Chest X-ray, PA view. Patient: 42 years old, sex F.
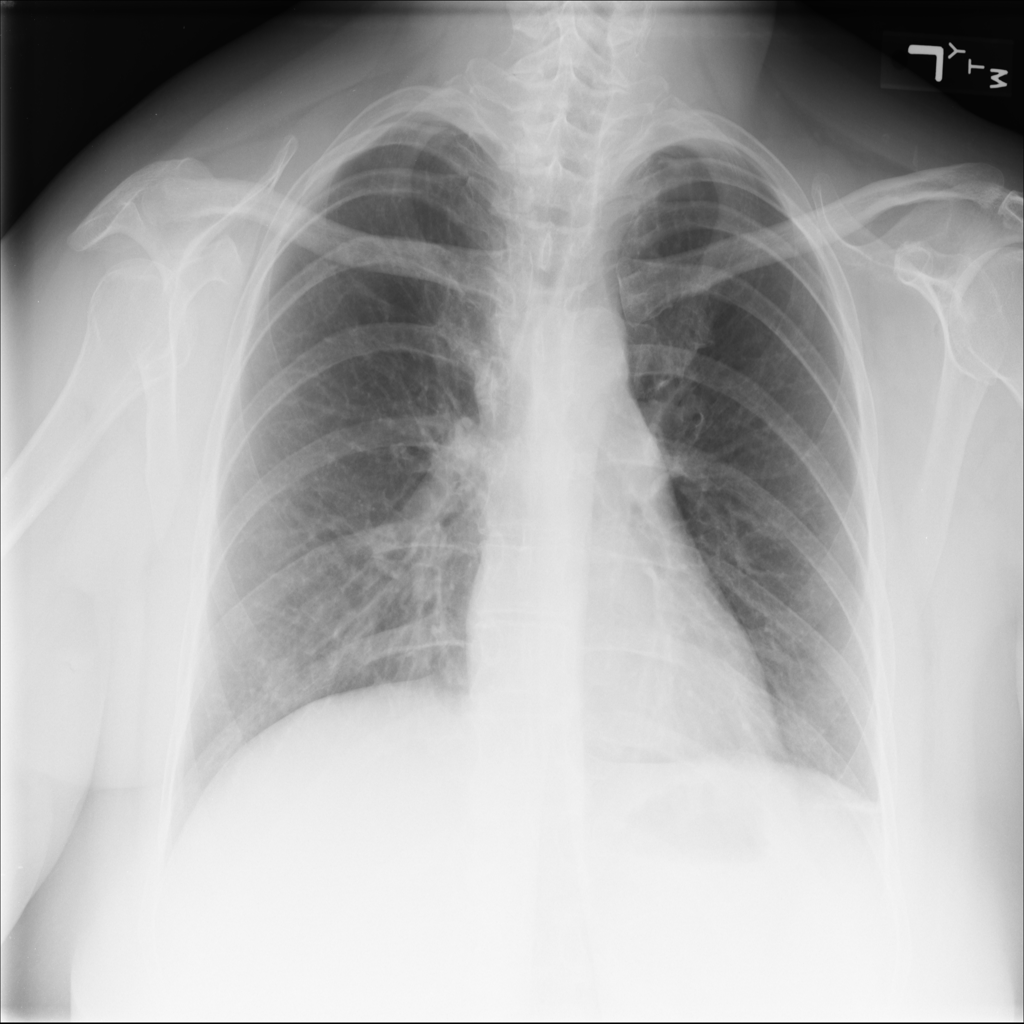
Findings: No Finding